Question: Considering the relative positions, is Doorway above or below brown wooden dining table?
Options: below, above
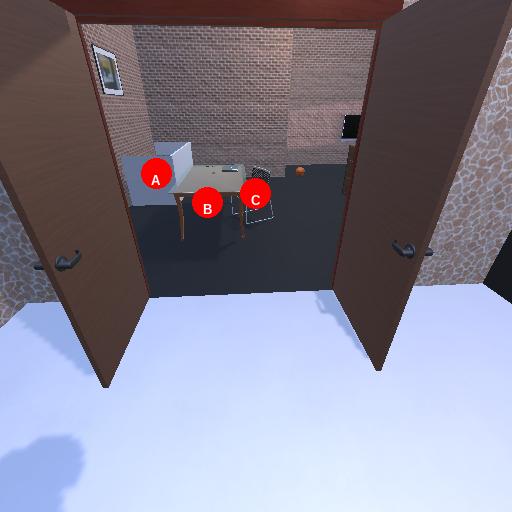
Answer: below